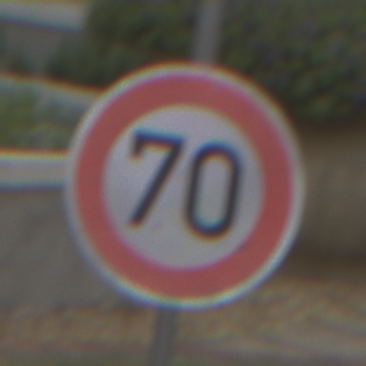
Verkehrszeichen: Geschwindigkeit70
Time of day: Midday
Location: Outdoor (Urban)
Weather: Overcast
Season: NotSpecified
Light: Natural